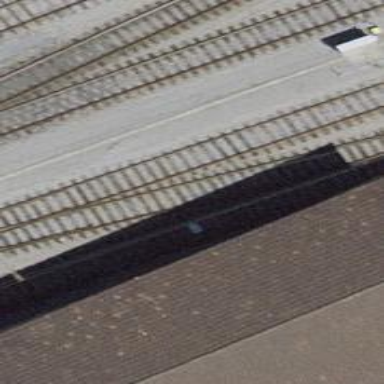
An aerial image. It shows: Railway yard with electrified tracks and single track.